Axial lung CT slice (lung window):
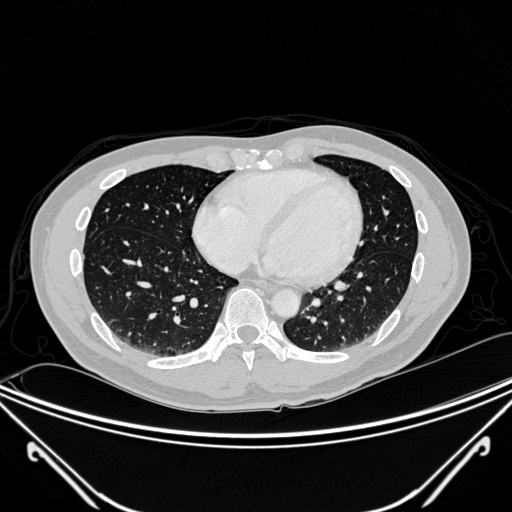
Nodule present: no